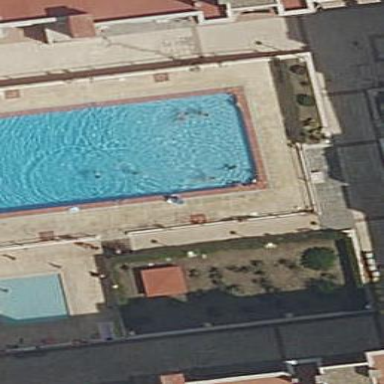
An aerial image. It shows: Swimming pool located in leisure land.